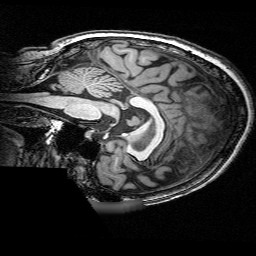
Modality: T1w
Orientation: sagittal
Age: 62
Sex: female
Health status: ill
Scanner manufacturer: siemens
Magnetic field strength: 3 T
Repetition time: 0.0025 s
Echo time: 0.00336 s